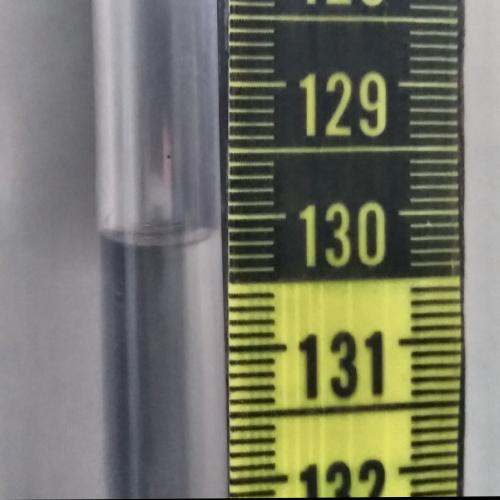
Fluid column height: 130.2 cm